Field crop: maize
Growth stage: 2
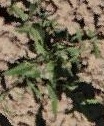
Species: atriplex